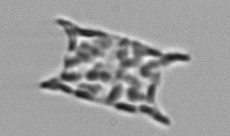
Label: Eucampia